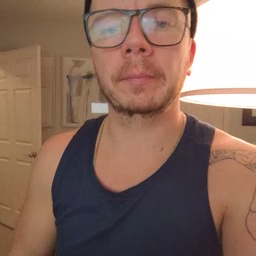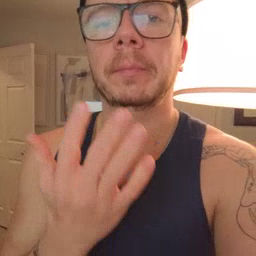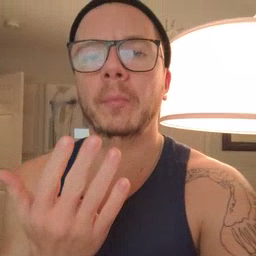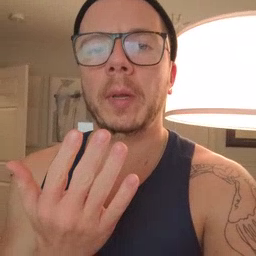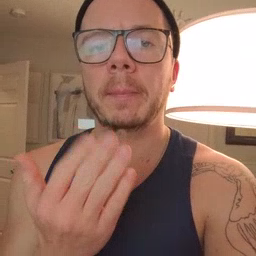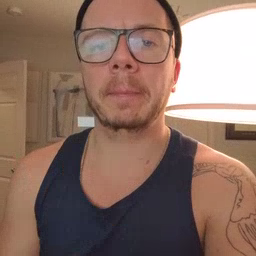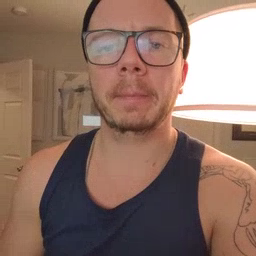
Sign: wait